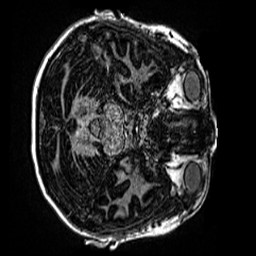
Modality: MP2RAGE
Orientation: axial
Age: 13
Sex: female
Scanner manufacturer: siemens
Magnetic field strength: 3 T
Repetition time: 4 s
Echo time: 0.00299 s